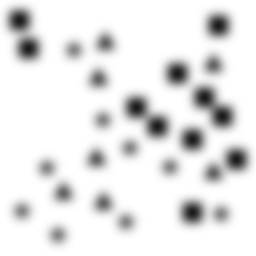
Squares: 11
Triangles: 7
Stars: 9
Total shapes: 27